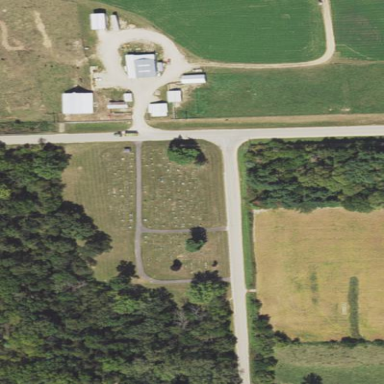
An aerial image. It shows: Cemetery.